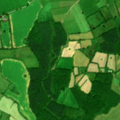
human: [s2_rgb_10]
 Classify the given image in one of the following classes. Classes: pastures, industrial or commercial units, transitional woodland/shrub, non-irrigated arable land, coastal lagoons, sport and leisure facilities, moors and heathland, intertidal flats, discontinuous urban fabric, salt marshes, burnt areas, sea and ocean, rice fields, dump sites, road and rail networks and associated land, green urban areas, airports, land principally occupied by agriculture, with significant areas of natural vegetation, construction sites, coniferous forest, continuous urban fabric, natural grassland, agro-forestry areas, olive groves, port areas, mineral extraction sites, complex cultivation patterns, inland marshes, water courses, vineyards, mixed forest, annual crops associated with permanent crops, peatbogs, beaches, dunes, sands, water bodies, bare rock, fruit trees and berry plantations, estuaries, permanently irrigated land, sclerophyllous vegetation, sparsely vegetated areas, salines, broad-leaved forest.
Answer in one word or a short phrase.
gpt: non-irrigated arable land, pastures, mixed forest